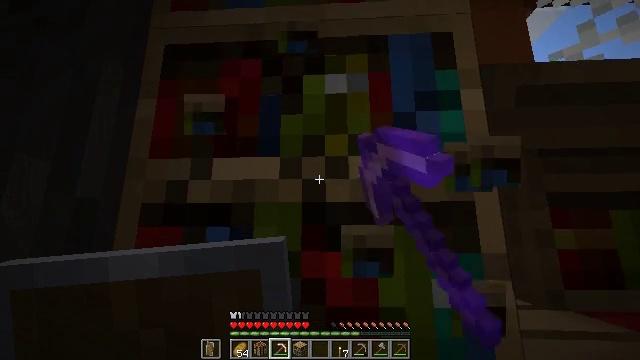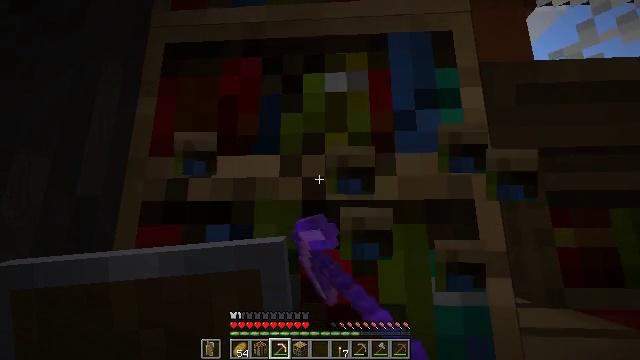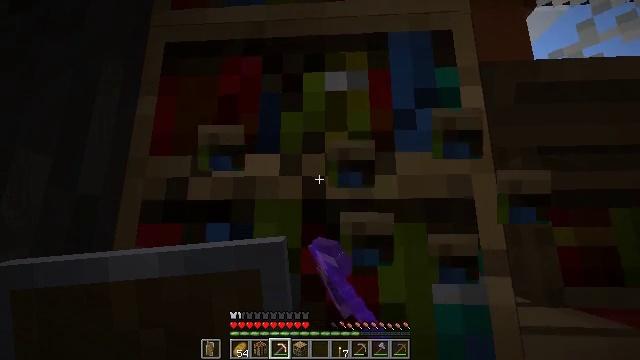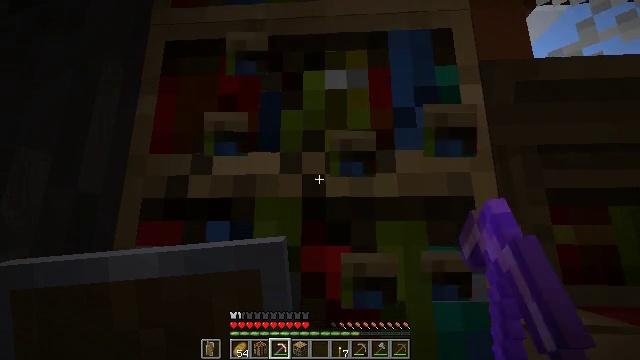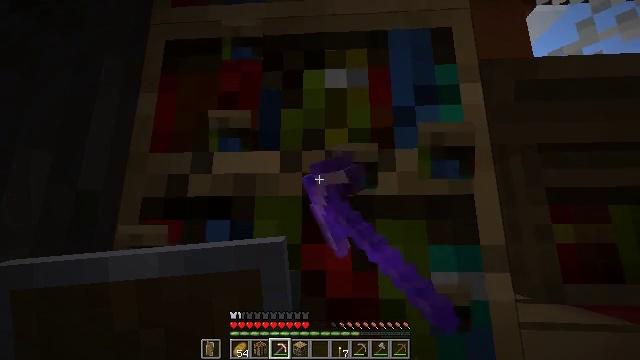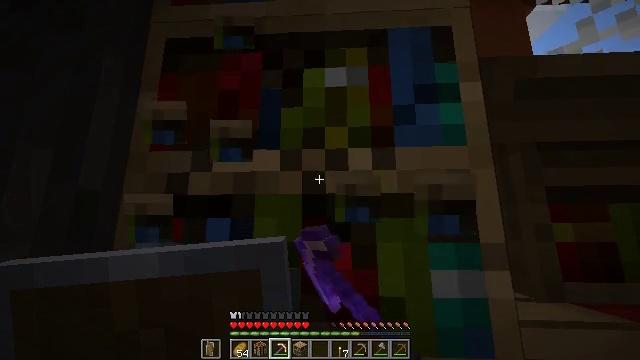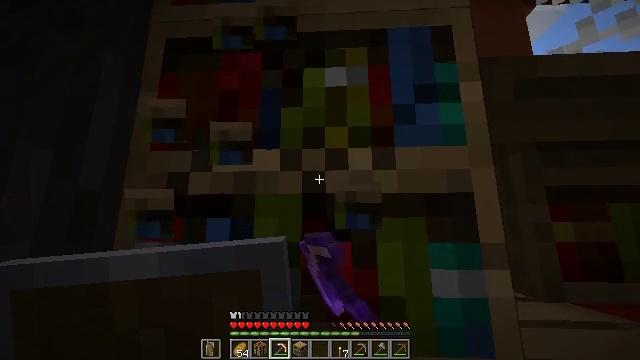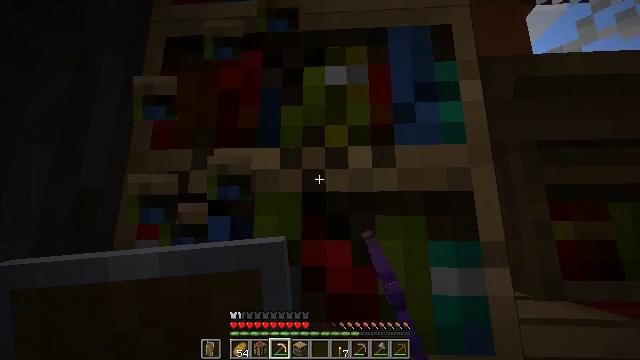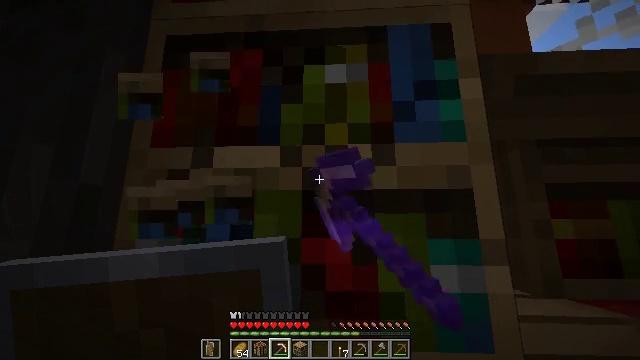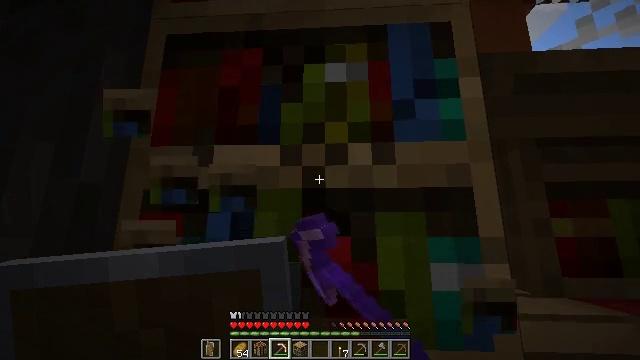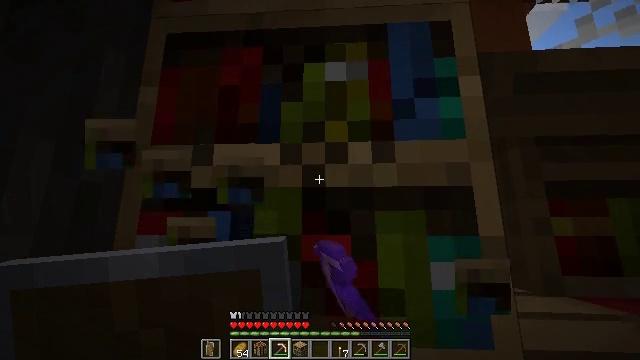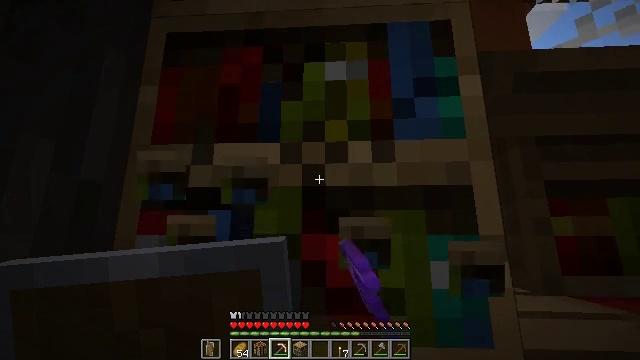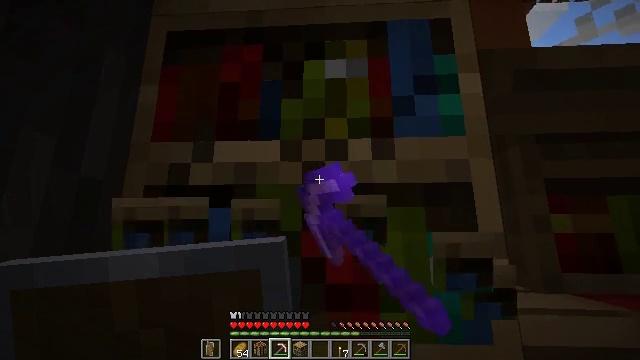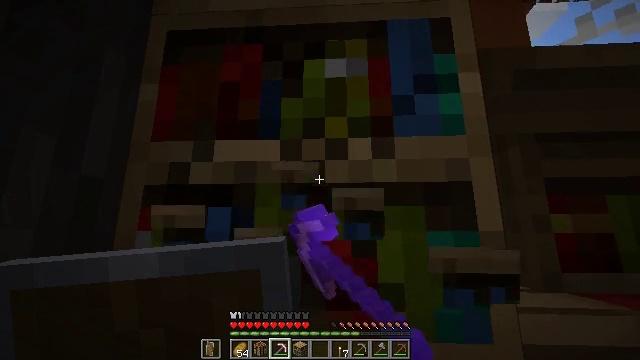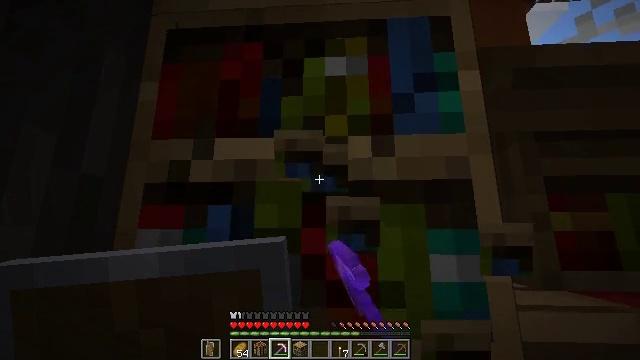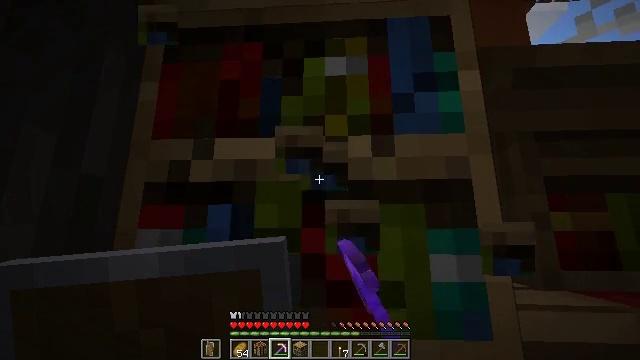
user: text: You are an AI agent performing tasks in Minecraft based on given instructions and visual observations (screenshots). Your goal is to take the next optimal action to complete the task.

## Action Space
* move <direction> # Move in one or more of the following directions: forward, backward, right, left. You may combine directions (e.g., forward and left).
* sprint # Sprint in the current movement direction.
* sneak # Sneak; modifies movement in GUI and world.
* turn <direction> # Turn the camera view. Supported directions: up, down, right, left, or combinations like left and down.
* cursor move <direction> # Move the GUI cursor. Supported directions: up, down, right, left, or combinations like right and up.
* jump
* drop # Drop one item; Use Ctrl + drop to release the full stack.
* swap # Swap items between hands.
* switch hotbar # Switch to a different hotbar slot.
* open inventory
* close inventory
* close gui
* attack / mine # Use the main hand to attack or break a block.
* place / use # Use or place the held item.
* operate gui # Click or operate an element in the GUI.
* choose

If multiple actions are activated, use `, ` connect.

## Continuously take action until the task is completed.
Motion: motion action
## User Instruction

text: Reclaim bookshelf materials.
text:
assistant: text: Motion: attack / mine, jump
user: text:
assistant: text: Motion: attack / mine, jump
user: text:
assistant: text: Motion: attack / mine, jump
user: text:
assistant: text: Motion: attack / mine, jump
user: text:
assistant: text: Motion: attack / mine, jump
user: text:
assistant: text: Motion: attack / mine, jump
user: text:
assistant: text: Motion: attack / mine, jump
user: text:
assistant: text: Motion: attack / mine, jump
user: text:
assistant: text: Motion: attack / mine, jump
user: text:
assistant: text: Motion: attack / mine, jump
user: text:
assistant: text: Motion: attack / mine, jump
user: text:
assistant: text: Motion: attack / mine, jump
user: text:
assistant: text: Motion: attack / mine, jump
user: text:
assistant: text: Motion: attack / mine, jump
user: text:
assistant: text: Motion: attack / mine, jump
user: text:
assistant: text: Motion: attack / mine, jump
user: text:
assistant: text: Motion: attack / mine, jump
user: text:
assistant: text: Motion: attack / mine, jump
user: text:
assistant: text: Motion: attack / mine, jump
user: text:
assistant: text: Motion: attack / mine, jump
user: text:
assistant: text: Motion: attack / mine, jump
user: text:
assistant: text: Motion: attack / mine, jump
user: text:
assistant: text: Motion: attack / mine, jump
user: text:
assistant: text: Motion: attack / mine, jump
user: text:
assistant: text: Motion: attack / mine, jump
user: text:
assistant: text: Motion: attack / mine, jump
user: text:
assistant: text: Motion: attack / mine, jump
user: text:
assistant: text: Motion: attack / mine, jump
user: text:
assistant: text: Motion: attack / mine, jump
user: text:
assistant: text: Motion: attack / mine, jump